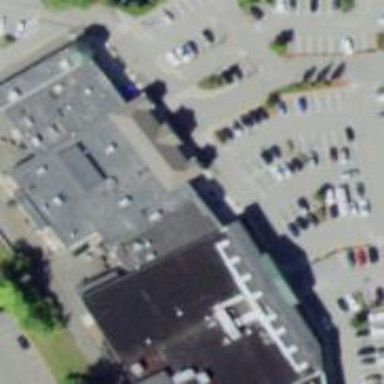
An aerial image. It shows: Fitness centre on leisure land.